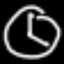
Label: clock